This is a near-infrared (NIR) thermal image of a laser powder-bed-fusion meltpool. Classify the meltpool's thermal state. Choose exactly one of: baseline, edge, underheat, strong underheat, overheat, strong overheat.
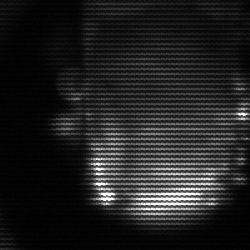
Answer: baseline